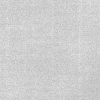
Atmospheric dust classification: dusty